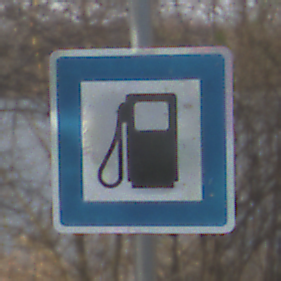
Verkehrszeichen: Tankstelle
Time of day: MorningAfternoon
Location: Outdoor (Nature)
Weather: PartlyCloudy
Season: NotSpecified
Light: Natural